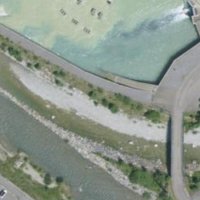
EUNIS habitat code: 24
Species observed at this site:
Aglais urticae